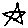
Label: star